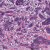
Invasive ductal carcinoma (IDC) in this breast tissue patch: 0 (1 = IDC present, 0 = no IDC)